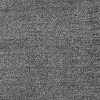
Atmospheric dust classification: dusty